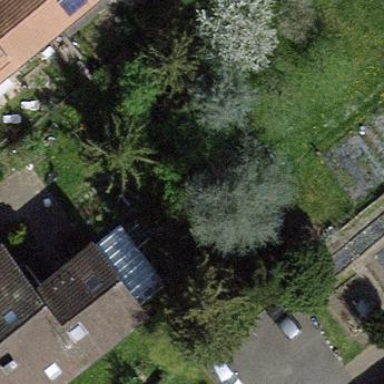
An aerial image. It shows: Garden surrounded by fence.